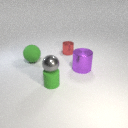
small gray metal sphere above small green rubber cylinder